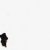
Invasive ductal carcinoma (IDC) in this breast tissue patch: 0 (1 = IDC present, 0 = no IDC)